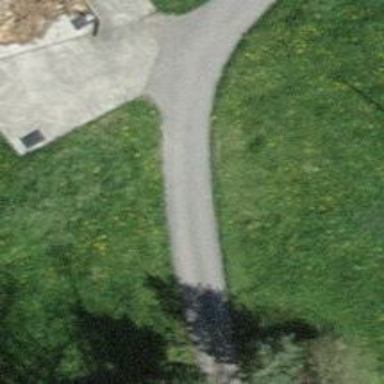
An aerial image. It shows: Driveway leading to service road.